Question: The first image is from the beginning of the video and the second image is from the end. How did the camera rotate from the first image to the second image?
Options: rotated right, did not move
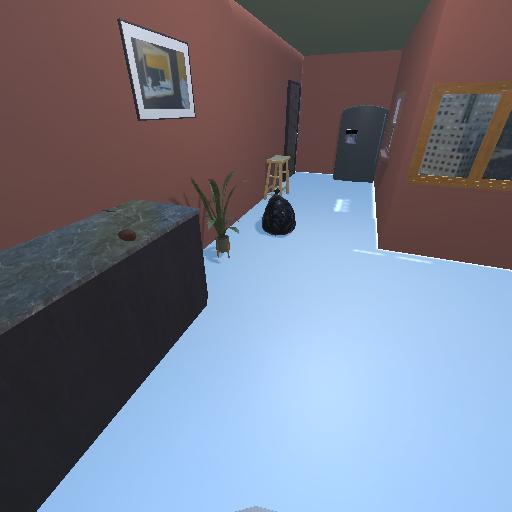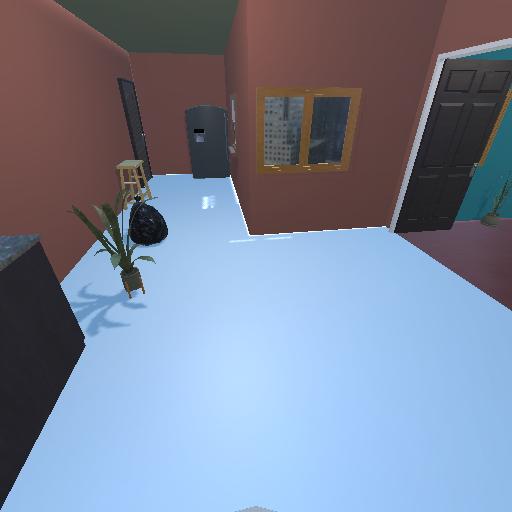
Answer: rotated right